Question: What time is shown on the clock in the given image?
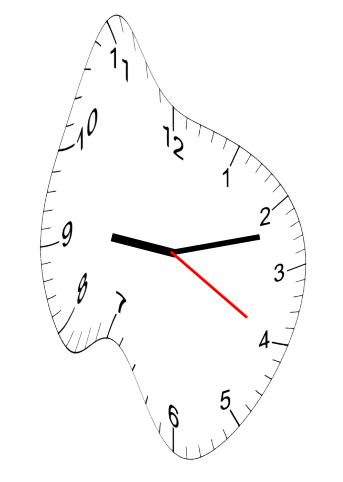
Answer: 09:12:20